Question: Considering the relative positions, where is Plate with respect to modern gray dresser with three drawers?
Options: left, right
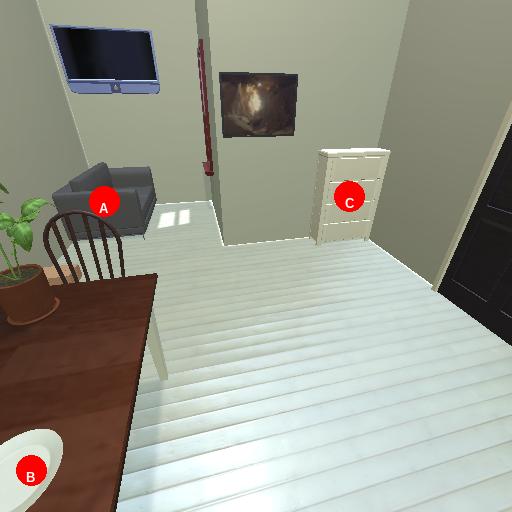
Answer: left